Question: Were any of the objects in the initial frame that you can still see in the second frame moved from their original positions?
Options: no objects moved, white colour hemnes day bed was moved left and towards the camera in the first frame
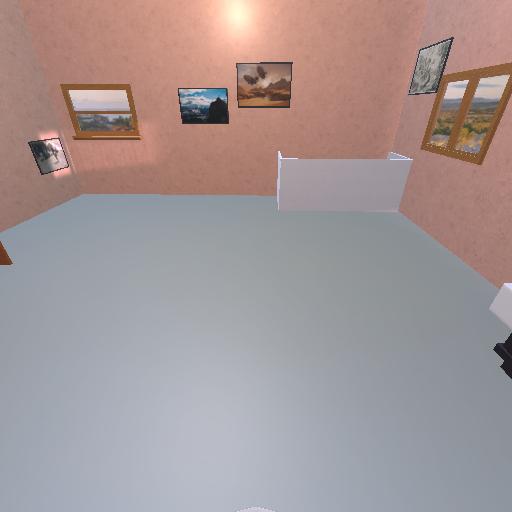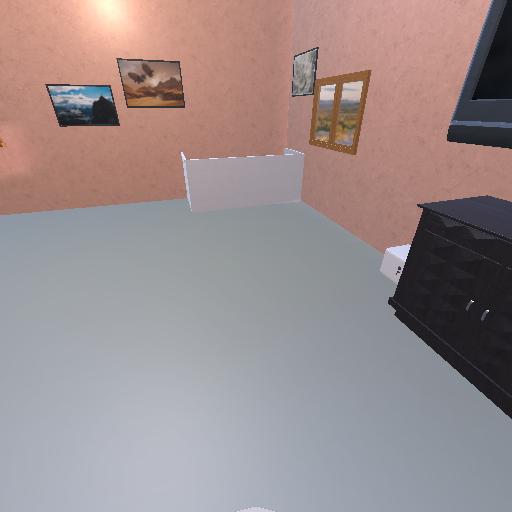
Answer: no objects moved